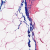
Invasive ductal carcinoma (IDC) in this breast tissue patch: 0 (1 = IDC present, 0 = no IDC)